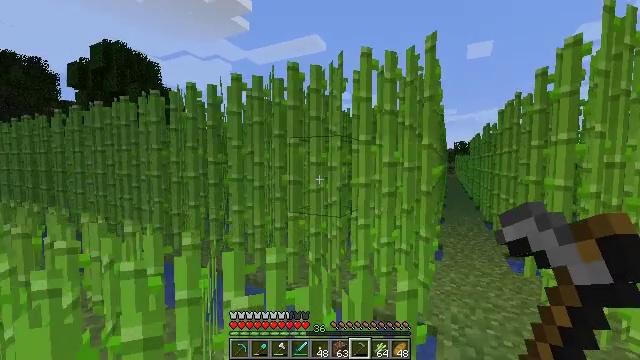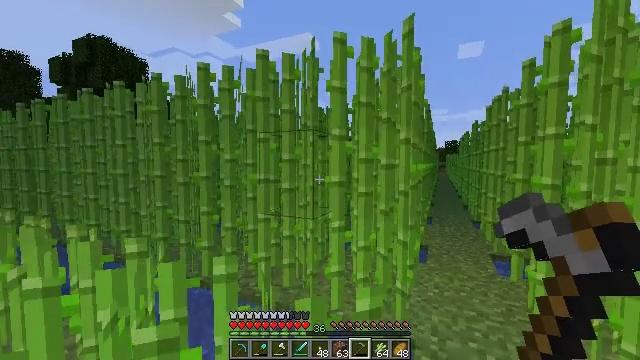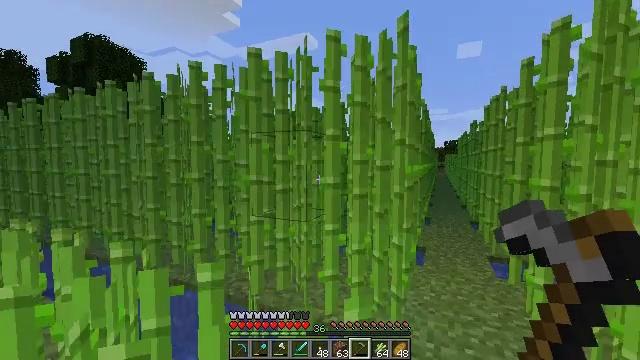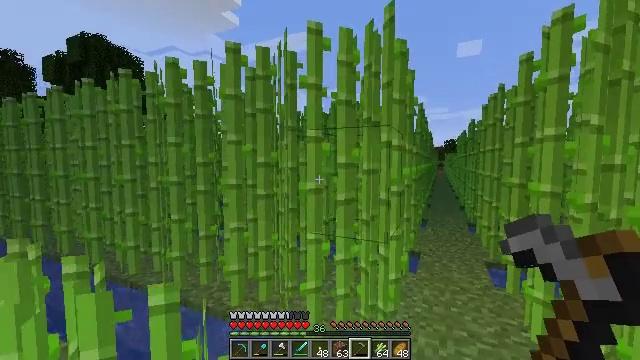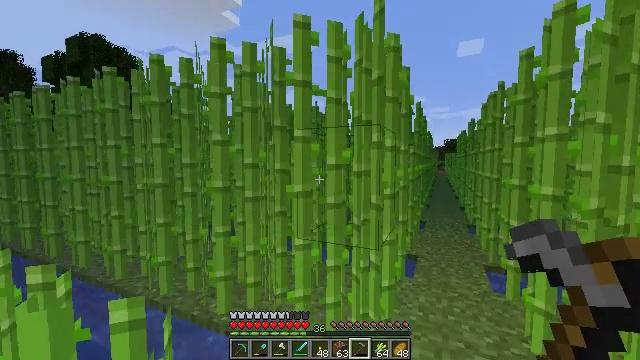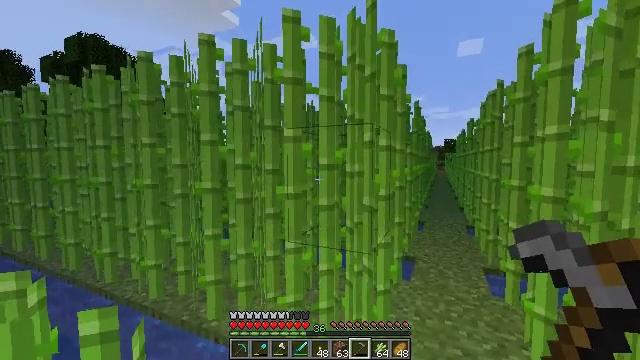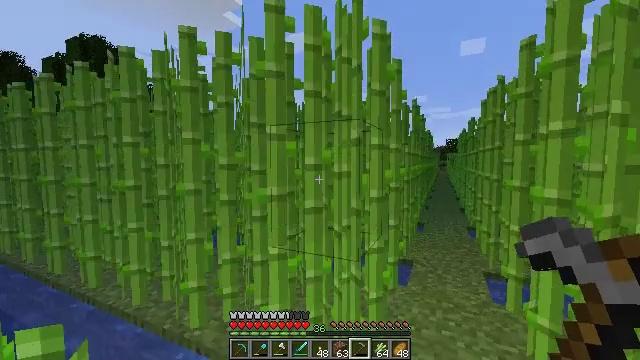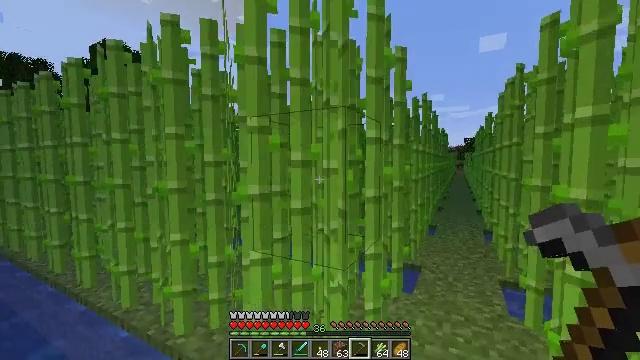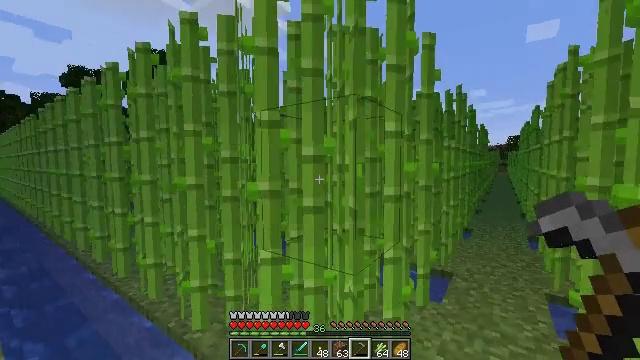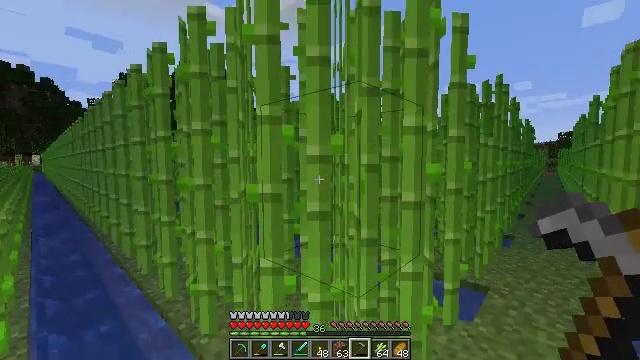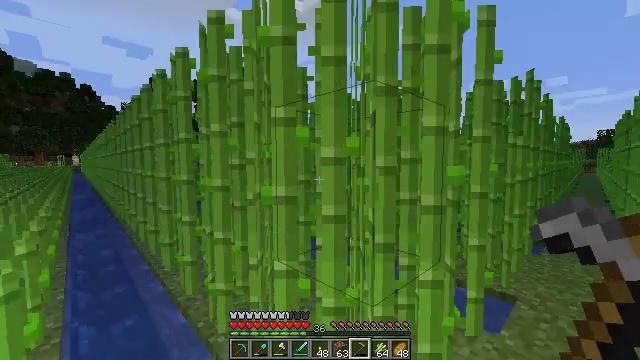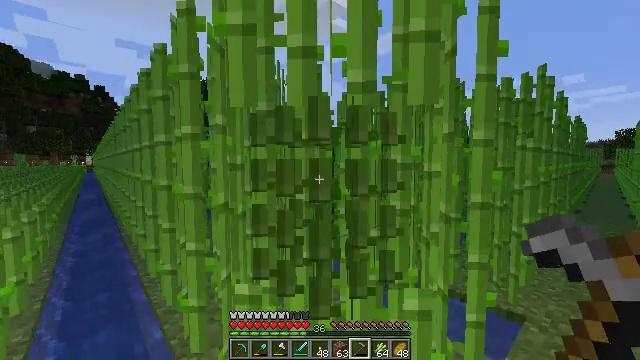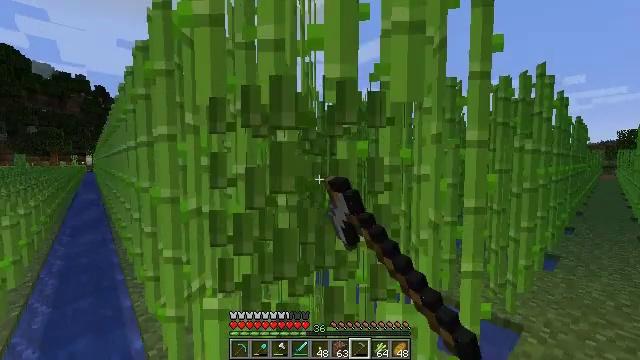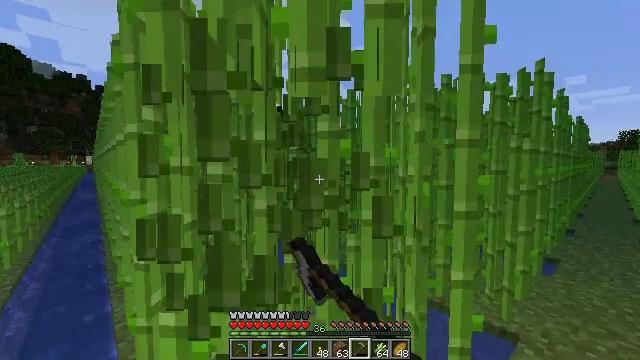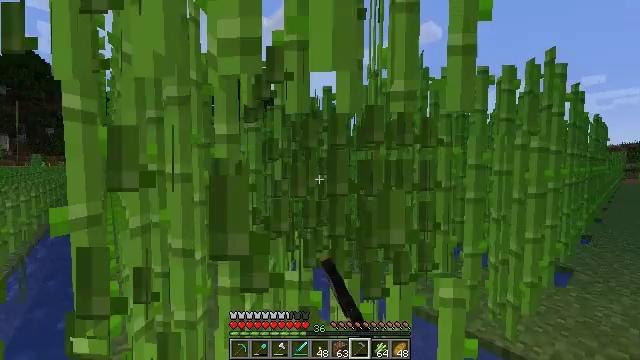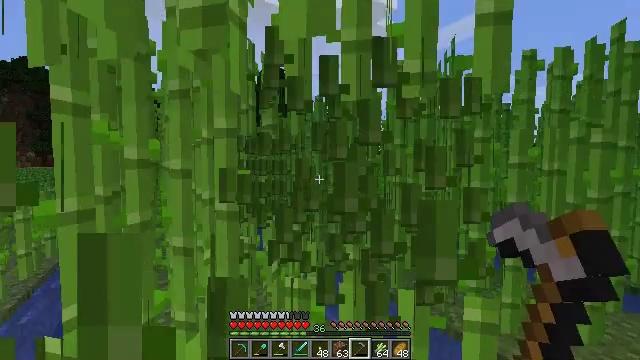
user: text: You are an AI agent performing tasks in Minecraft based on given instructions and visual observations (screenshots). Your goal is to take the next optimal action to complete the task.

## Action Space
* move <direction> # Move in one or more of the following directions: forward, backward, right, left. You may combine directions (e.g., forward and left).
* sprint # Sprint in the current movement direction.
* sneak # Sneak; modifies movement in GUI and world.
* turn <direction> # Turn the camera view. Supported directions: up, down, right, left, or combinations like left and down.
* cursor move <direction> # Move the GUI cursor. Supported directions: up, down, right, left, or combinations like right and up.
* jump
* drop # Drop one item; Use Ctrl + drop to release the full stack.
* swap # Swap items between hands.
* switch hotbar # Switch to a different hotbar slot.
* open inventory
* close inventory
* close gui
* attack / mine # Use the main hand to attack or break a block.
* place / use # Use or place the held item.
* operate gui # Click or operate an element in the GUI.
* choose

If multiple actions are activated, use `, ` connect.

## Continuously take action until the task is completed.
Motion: motion action
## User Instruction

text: Collect sugar cane near water sources.
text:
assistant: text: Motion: move forward and move right, turn right
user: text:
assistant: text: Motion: move forward and move right
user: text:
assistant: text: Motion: move forward and move right
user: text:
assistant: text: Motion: move forward and move right
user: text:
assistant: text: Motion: move forward and move right
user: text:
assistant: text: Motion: move forward and move right
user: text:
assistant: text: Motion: move forward and move right, turn left
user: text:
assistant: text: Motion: move forward and move right, turn left
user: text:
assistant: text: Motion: move forward, turn left
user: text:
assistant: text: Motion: move forward and move right, turn left
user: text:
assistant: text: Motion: move forward and move right, turn left, attack / mine
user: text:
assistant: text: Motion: move forward and move right, attack / mine
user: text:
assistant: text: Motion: move forward and move right, attack / mine
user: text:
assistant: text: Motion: move forward and move right, turn left, attack / mine
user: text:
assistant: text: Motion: move forward and move right, turn left, attack / mine
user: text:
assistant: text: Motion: move forward and move right, turn left, attack / mine
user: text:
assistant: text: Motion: move forward and move left, turn left, attack / mine
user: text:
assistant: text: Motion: move forward and move left, turn left, attack / mine
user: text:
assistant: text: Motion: move forward and move left, turn left, attack / mine
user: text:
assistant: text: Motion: move forward and move left, attack / mine
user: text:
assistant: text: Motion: move forward and move left, attack / mine
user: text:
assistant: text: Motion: move forward, attack / mine
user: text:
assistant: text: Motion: move forward and move right, turn right, attack / mine
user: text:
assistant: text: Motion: move forward and move right, turn right, attack / mine
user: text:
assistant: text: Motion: move forward and move right, attack / mine
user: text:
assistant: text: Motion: move forward and move right, attack / mine
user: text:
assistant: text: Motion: move forward and move right, attack / mine
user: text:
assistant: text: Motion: move forward and move right, turn left, attack / mine
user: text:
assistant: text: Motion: move forward, turn left, attack / mine
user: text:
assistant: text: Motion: move forward and move left, turn left, attack / mine